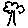
Label: tree